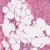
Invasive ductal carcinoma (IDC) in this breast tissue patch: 1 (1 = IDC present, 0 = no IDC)